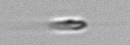
Label: flagellate_morphotype3